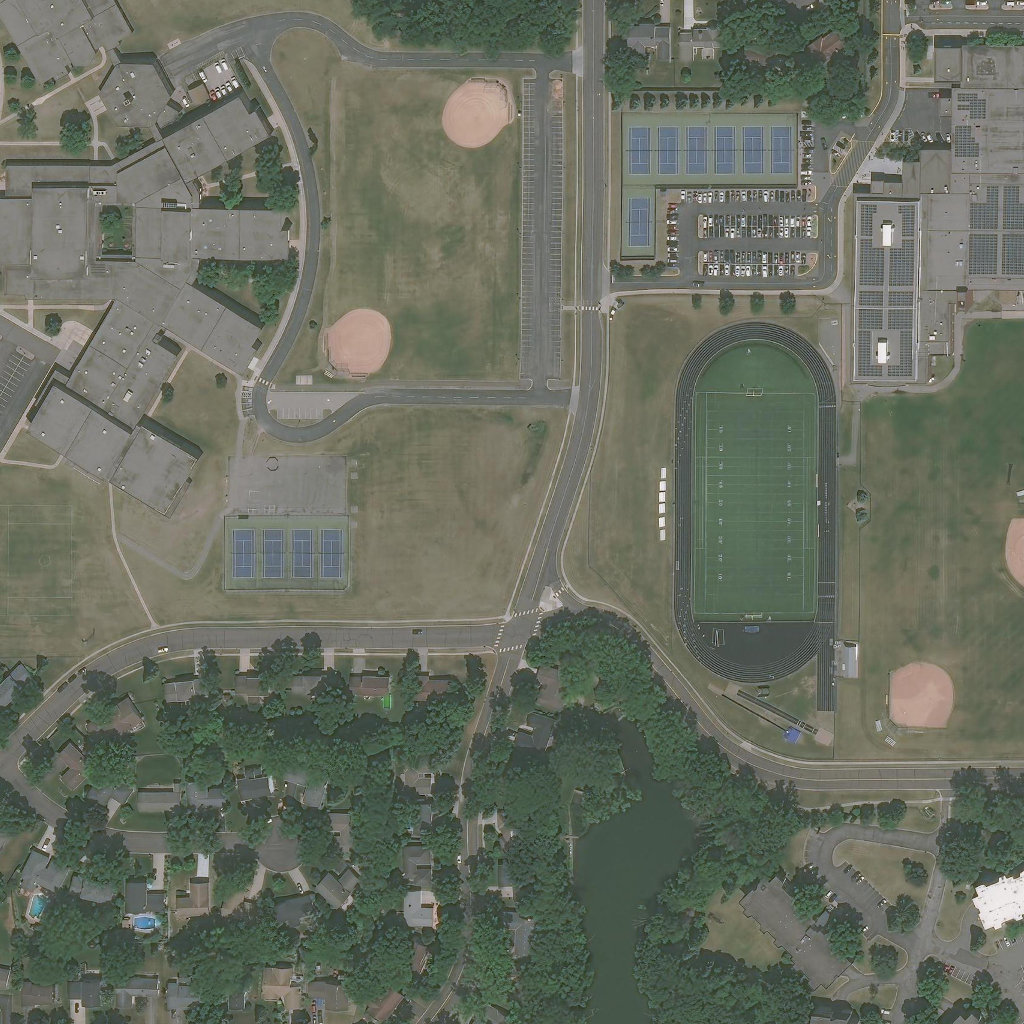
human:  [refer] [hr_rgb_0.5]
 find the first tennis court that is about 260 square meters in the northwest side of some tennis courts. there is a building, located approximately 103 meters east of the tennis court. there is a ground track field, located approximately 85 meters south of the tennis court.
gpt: <box>[[61, 12, 63, 16, 0]]</box>